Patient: sex M, age 66
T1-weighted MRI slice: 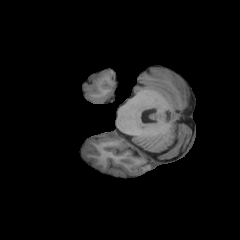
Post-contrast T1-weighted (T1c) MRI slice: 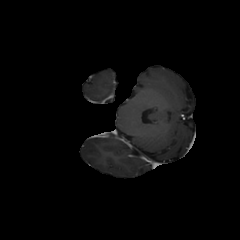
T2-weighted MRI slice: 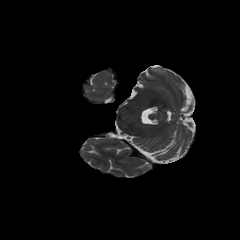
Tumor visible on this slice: no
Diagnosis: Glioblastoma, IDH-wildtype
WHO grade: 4